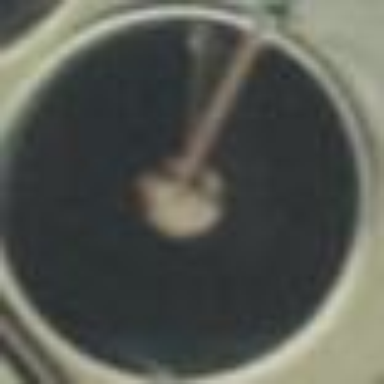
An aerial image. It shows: Image of wastewater.